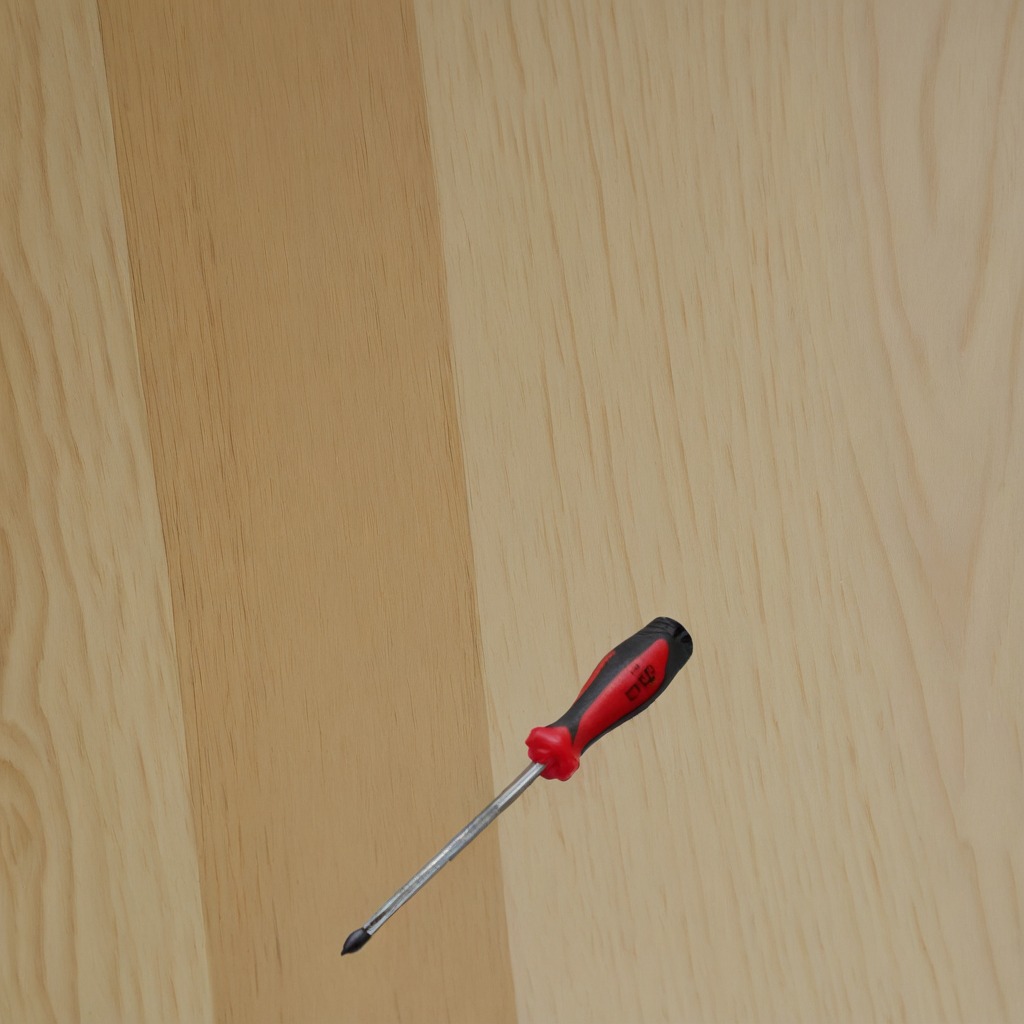
A screwdriver lies on the plywood surface in the workshop.